Interaction volume radius: 5 \u00c5
Interaction volume height: 30 \u00c5
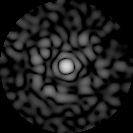
Disorder parameter: 0.8102